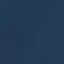
Label: SeaLake